Aerial crown-view tile of a tropical tree (Barro Colorado Island, Panama), acquired 20240716:
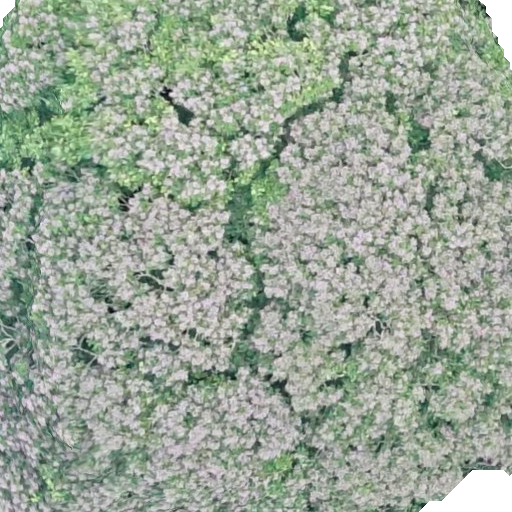
Species: Dipteryx oleifera
GBIF accepted scientific name: Dipteryx oleifera
Crown area: 571.001 m²